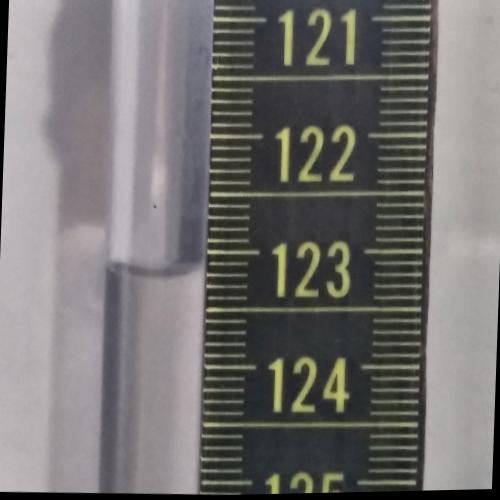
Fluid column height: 123.2 cm